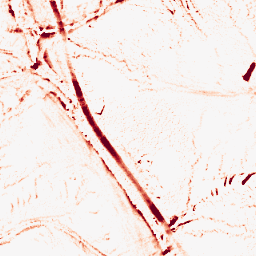
Category: morphological
Decomposition family: morphological
Decomposition parameters: operation: opening
size: 5
Upsampling method: bilinear
Upsampling parameters: scale: 8
Upsampling scale: 8